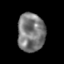
Tissue: skin
Cell type: Epithelial cells
Senescence score: 0.2407
Nuclear area (px): 1027
Mean DAPI intensity: 122.353